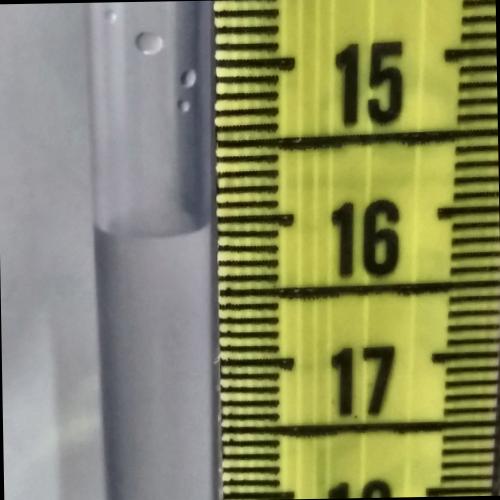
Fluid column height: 16.0 cm